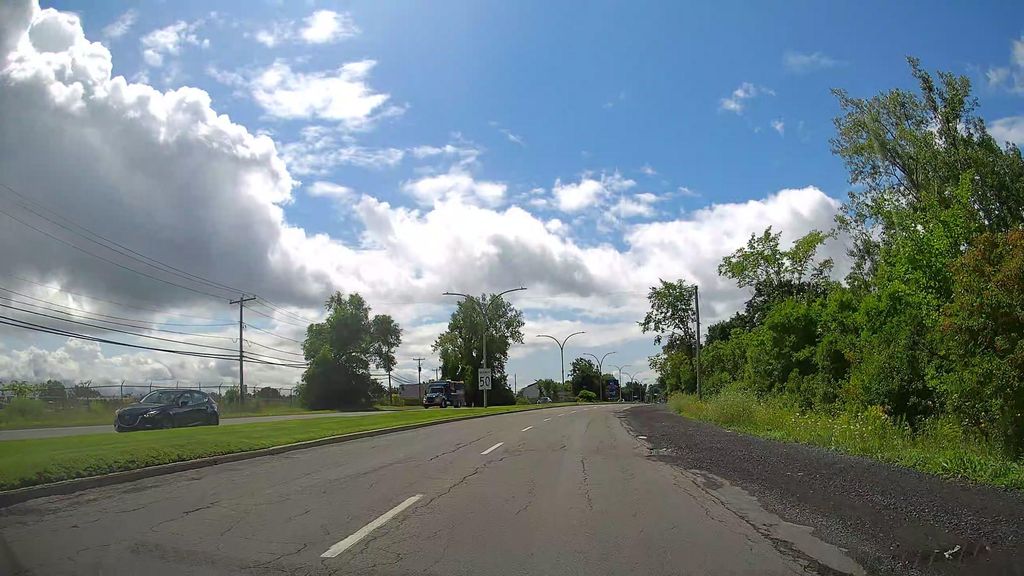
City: montreal